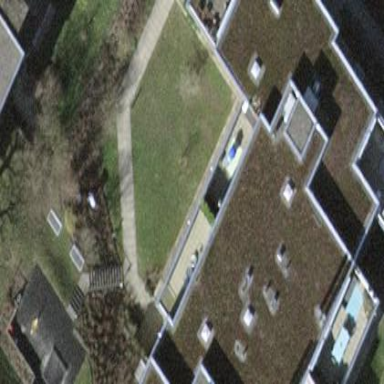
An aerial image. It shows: Yellow building with flat roof.